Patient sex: F
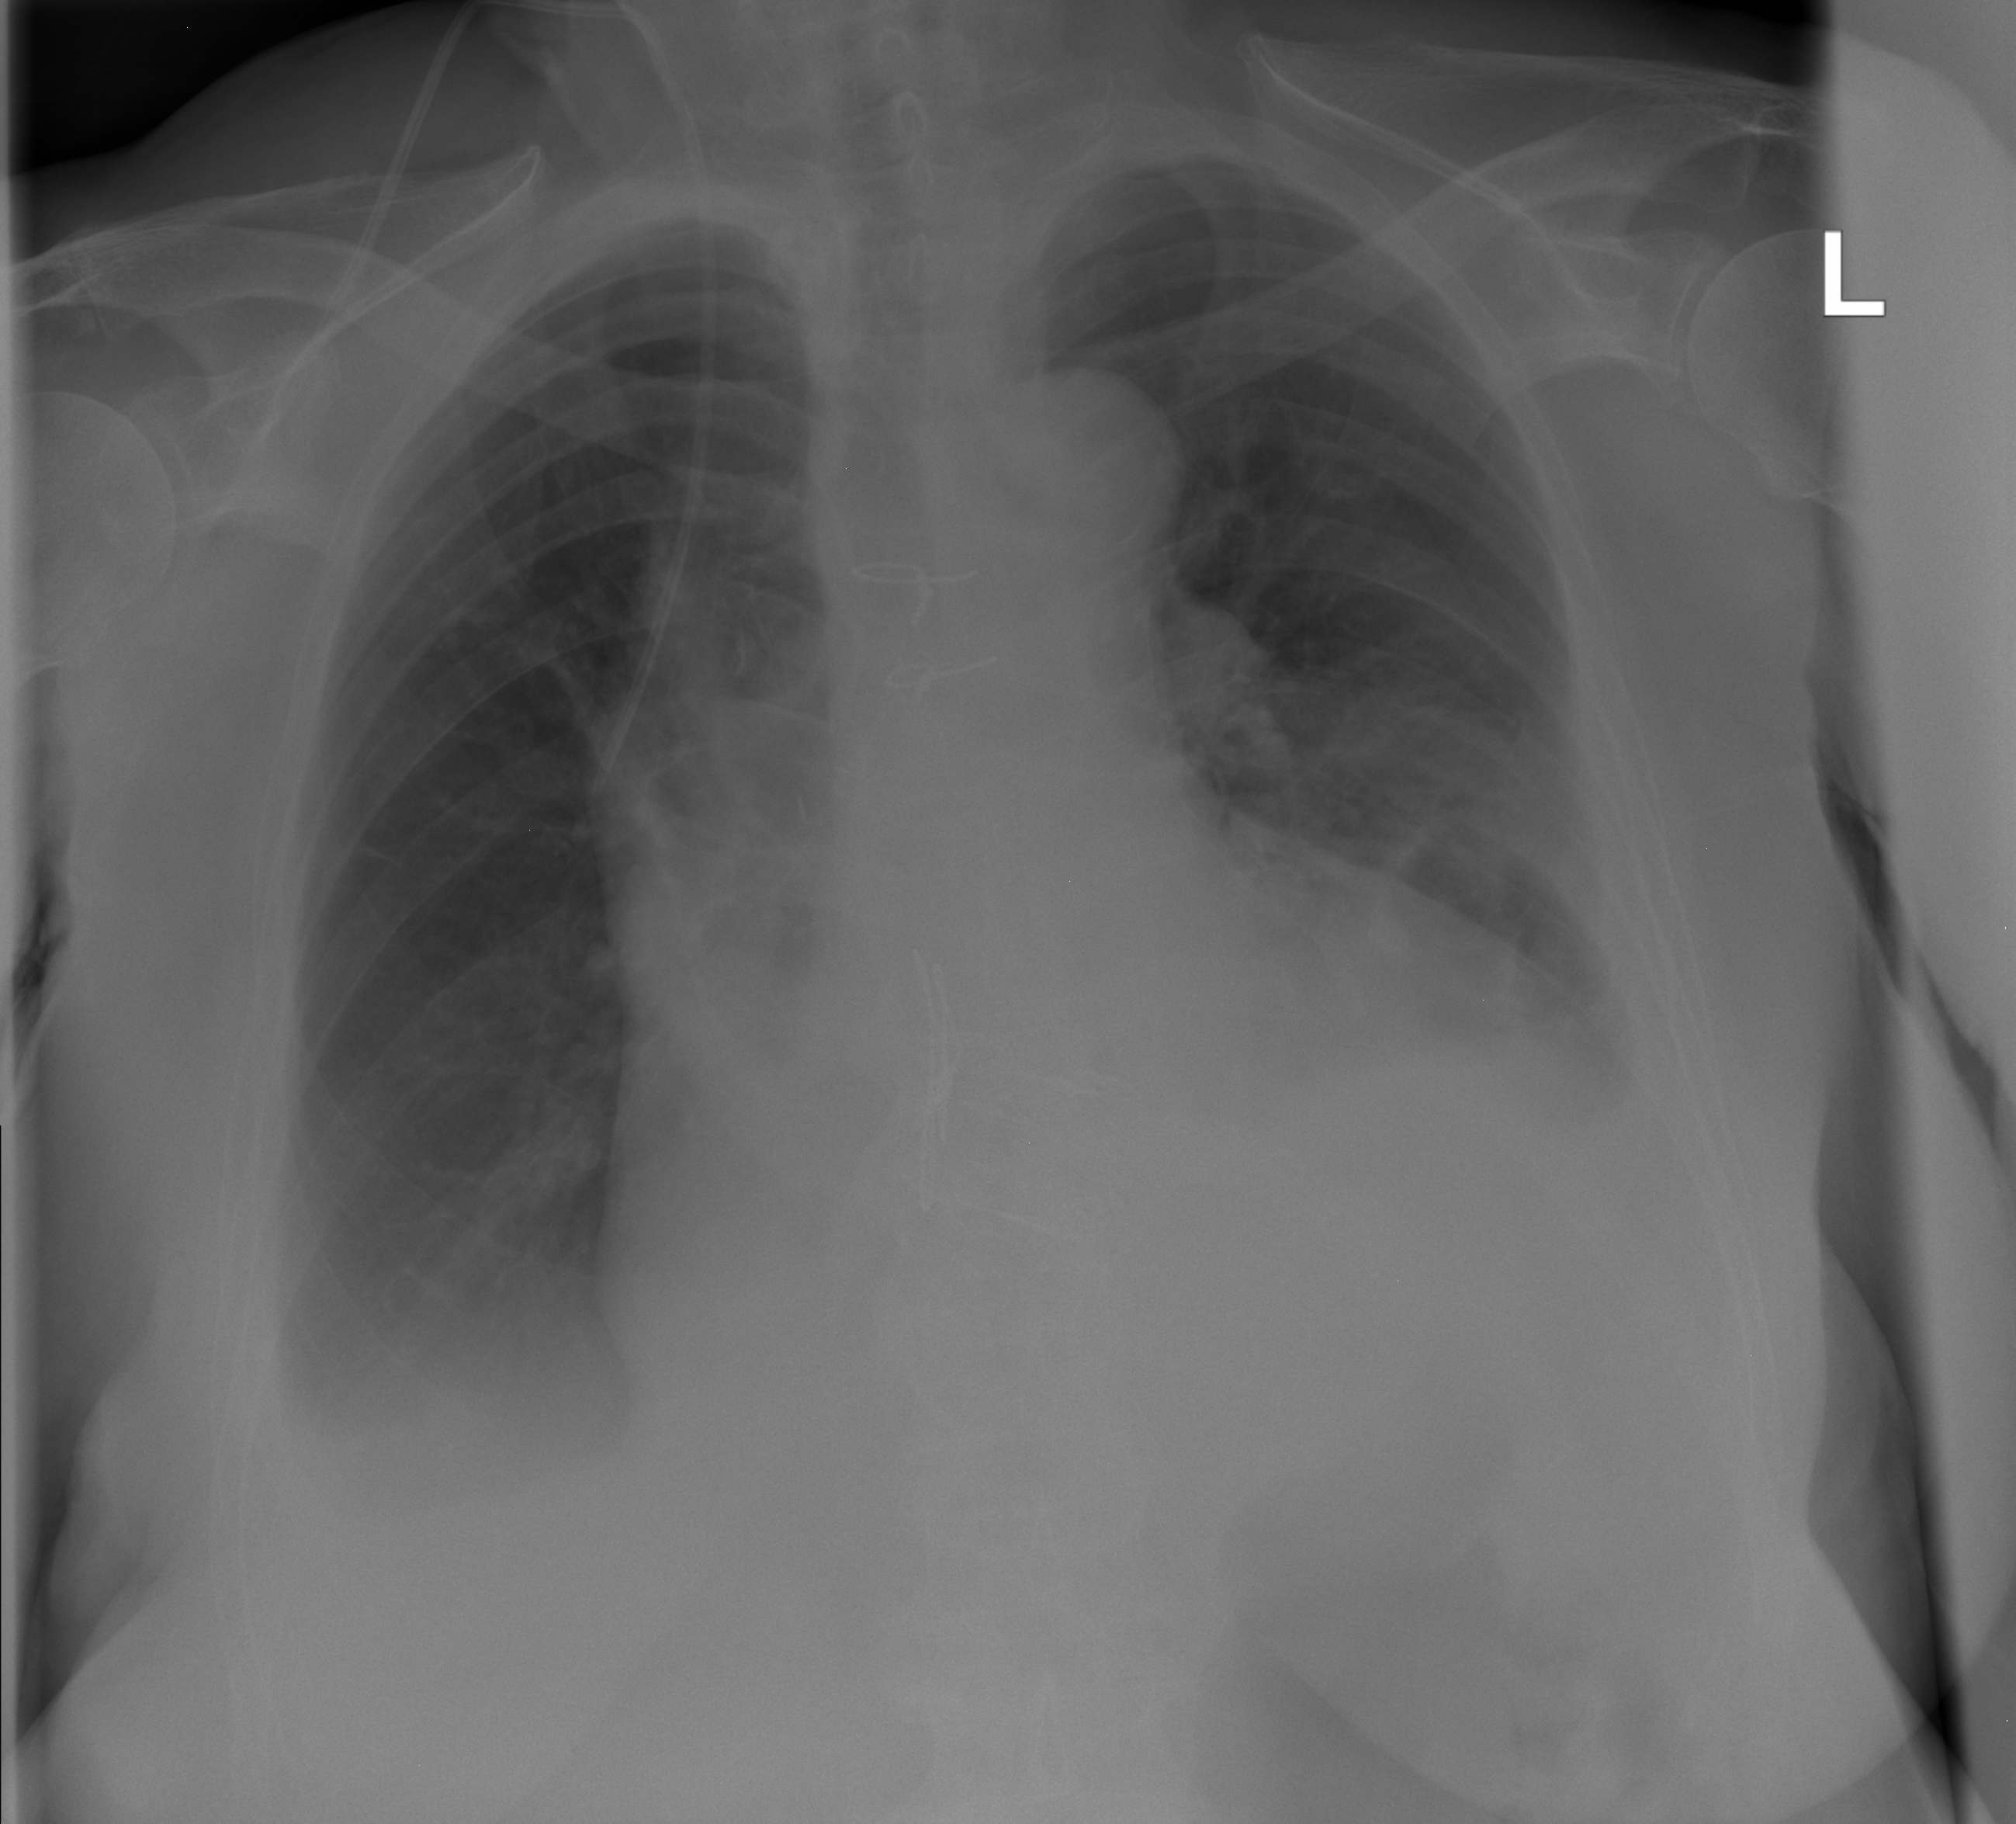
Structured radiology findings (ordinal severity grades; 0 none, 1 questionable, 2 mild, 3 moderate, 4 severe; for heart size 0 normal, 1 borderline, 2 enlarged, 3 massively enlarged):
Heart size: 2
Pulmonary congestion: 0
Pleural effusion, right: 2
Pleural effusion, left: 3
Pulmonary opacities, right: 0
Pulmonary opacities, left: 0
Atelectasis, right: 0
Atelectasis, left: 2